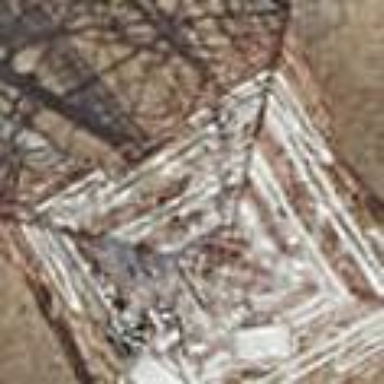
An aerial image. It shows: Communication tower that is man-made.